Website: walmart
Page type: receipt
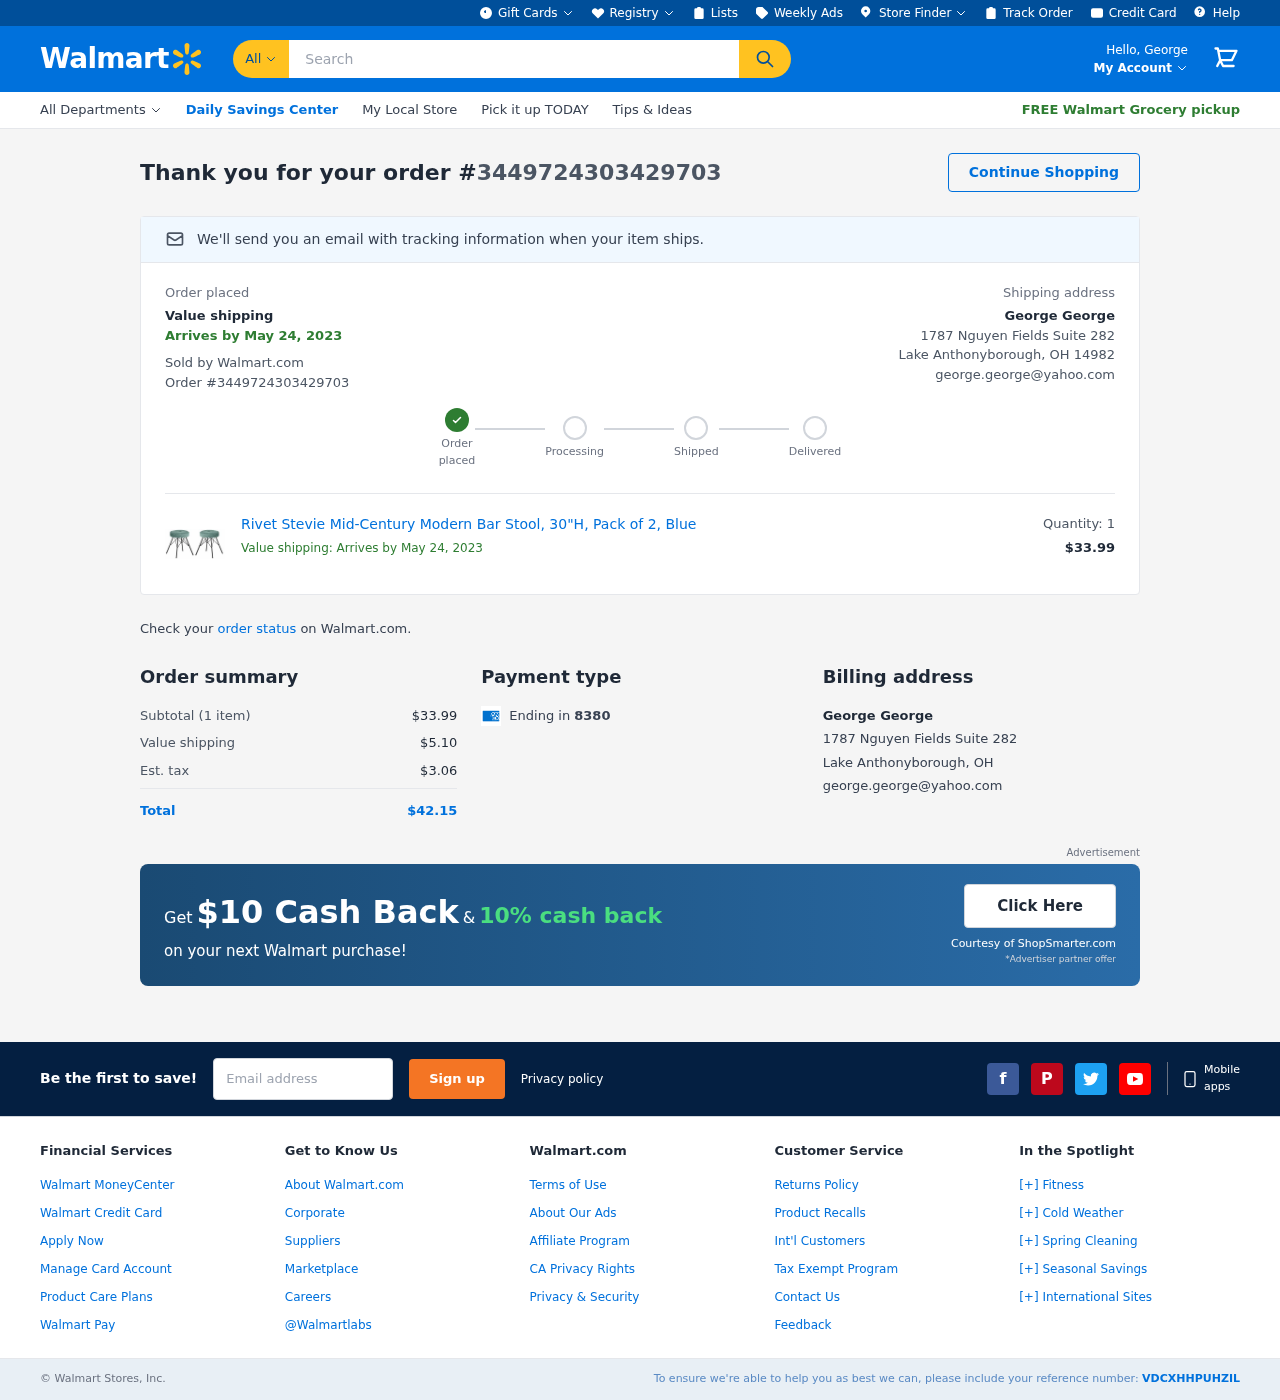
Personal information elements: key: PII_CARD_LAST4
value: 8380
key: PII_EMAIL
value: george.george@yahoo.com
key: PII_FIRSTNAME
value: George
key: PII_FULLNAME
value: George George
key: PII_STREET
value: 1787 Nguyen Fields Suite 282
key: PII_CITY_STATE_ZIP
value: Lake Anthonyborough, OH 14982
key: PII_FULLNAME2
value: George George
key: PII_CITY_STATE2
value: Lake Anthonyborough, OH
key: PII_EMAIL2
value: george.george@yahoo.com
Product elements: key: PRODUCT1_NAME
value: Rivet Stevie Mid-Century Modern Bar Stool, 30"H, Pack of 2, Blue
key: PRODUCT1_PRICE
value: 33.99
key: PRODUCT1_QUANTITY
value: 1
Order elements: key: ORDER_ID2
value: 3449724303429703
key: ORDER_DELIVERY_DATE
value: May 24, 2023
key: ORDER_ID
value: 3449724303429703
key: ORDER_DELIVERY_DATE2
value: May 24, 2023
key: ORDER_NUM_ITEMS
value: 1
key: ORDER_SUBTOTAL
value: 33.99
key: ORDER_SHIPPING_COST
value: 5.10
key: ORDER_TAX
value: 3.06
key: ORDER_TOTAL
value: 42.15
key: ORDER_REF
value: VDCXHHPUHZIL
Search elements: key: HEADER_SEARCH
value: Search